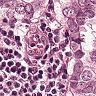
Metastatic tissue present: yes